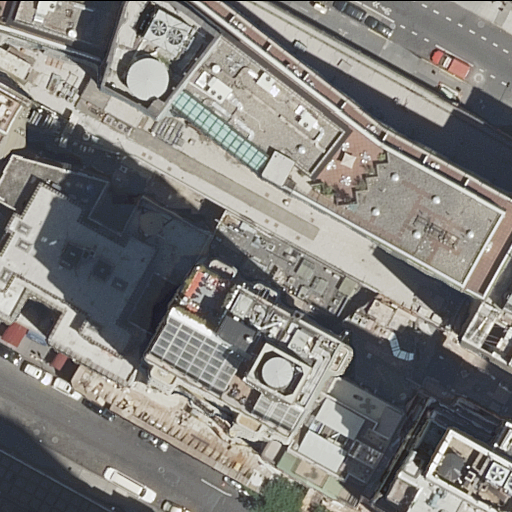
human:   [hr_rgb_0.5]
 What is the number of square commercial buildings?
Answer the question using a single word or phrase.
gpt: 0

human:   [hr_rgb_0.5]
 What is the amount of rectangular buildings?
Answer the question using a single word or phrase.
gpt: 4

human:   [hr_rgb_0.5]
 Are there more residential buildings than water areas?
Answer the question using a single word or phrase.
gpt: yes

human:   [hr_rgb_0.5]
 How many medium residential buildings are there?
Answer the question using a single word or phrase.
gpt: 4

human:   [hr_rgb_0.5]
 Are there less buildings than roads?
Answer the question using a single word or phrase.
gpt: no

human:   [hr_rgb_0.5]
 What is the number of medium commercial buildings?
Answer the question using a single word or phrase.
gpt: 0

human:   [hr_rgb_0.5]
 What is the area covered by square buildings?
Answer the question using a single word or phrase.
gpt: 0m2

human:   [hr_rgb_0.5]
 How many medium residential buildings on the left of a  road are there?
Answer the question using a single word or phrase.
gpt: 2

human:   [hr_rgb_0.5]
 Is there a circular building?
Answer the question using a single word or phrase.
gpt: no

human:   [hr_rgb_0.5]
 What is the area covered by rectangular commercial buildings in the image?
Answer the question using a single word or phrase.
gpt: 0m2

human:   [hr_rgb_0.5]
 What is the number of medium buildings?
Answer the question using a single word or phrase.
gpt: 5

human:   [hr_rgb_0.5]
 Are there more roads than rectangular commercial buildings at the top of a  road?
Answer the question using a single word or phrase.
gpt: yes

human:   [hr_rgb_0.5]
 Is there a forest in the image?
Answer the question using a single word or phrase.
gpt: no

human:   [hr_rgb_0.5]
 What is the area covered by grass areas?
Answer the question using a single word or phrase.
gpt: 0m2

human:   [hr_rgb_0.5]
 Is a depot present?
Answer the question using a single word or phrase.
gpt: no

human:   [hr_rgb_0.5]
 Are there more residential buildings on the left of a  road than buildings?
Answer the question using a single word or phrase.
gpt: no

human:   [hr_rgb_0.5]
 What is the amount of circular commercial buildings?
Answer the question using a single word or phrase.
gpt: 0

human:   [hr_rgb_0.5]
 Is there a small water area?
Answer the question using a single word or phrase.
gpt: no

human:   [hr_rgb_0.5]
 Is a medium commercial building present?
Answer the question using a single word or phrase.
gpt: no

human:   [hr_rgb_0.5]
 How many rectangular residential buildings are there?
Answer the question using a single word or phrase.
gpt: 3

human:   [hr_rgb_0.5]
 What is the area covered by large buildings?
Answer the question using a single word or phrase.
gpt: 2924m2

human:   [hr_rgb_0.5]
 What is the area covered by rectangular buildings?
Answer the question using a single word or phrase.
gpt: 776m2

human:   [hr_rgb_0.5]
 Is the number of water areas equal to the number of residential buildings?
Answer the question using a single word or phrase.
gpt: no

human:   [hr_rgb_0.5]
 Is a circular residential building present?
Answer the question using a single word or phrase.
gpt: no

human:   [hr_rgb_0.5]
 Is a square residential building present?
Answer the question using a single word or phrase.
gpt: no

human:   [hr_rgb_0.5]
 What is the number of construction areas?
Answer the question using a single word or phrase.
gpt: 0

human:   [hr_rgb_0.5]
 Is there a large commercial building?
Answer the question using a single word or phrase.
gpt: no

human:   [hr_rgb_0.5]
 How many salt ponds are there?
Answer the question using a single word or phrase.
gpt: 0

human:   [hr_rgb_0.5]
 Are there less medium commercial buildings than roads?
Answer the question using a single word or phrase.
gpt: yes

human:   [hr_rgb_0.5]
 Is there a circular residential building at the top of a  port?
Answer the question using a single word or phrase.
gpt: no

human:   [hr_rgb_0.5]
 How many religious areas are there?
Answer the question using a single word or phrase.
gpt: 0

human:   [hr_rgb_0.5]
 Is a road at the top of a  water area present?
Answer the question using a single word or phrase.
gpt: no

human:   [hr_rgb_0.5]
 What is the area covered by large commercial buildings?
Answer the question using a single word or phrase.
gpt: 0m2

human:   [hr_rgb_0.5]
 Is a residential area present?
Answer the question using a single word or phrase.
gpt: no

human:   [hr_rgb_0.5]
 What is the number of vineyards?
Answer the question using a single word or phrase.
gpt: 0

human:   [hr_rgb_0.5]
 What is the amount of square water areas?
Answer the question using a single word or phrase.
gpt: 0